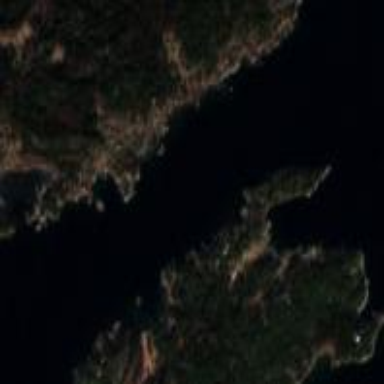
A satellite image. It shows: Natural strait.